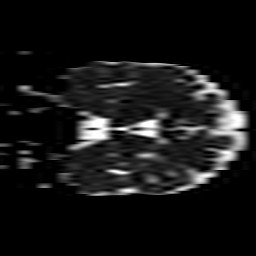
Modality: ADC
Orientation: coronal
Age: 68
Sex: female
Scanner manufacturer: philips
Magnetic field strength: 3 T
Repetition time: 4.642 s
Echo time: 0.07429 s